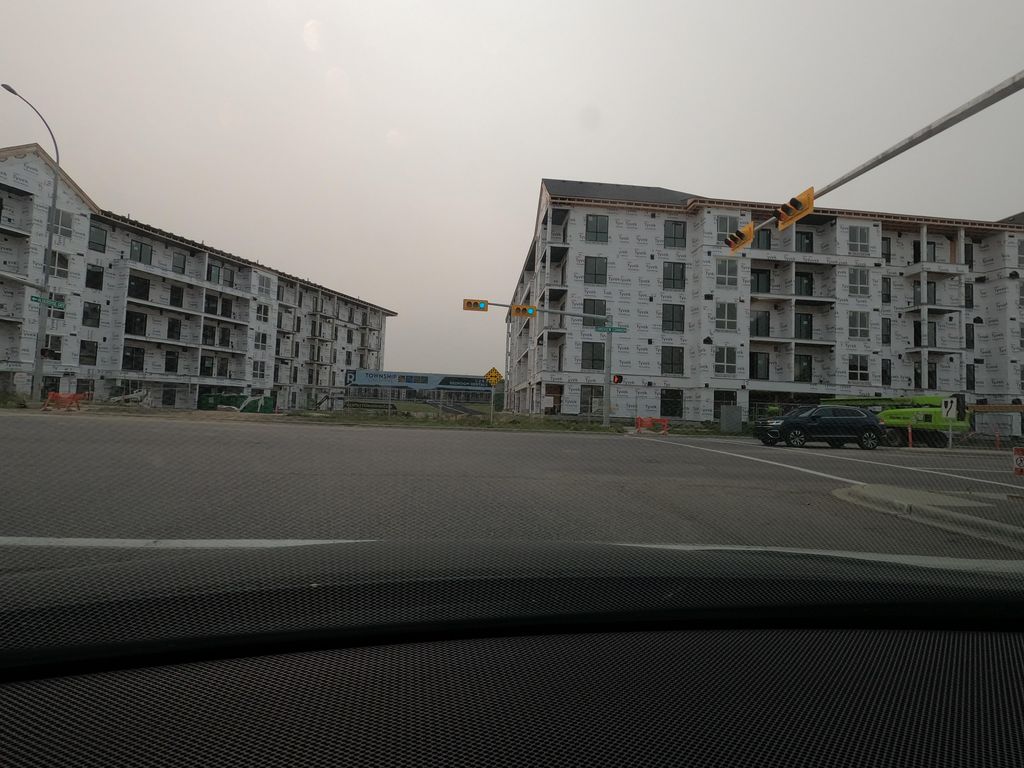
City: calgary